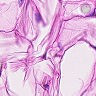
Metastatic tissue present: no